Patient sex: F
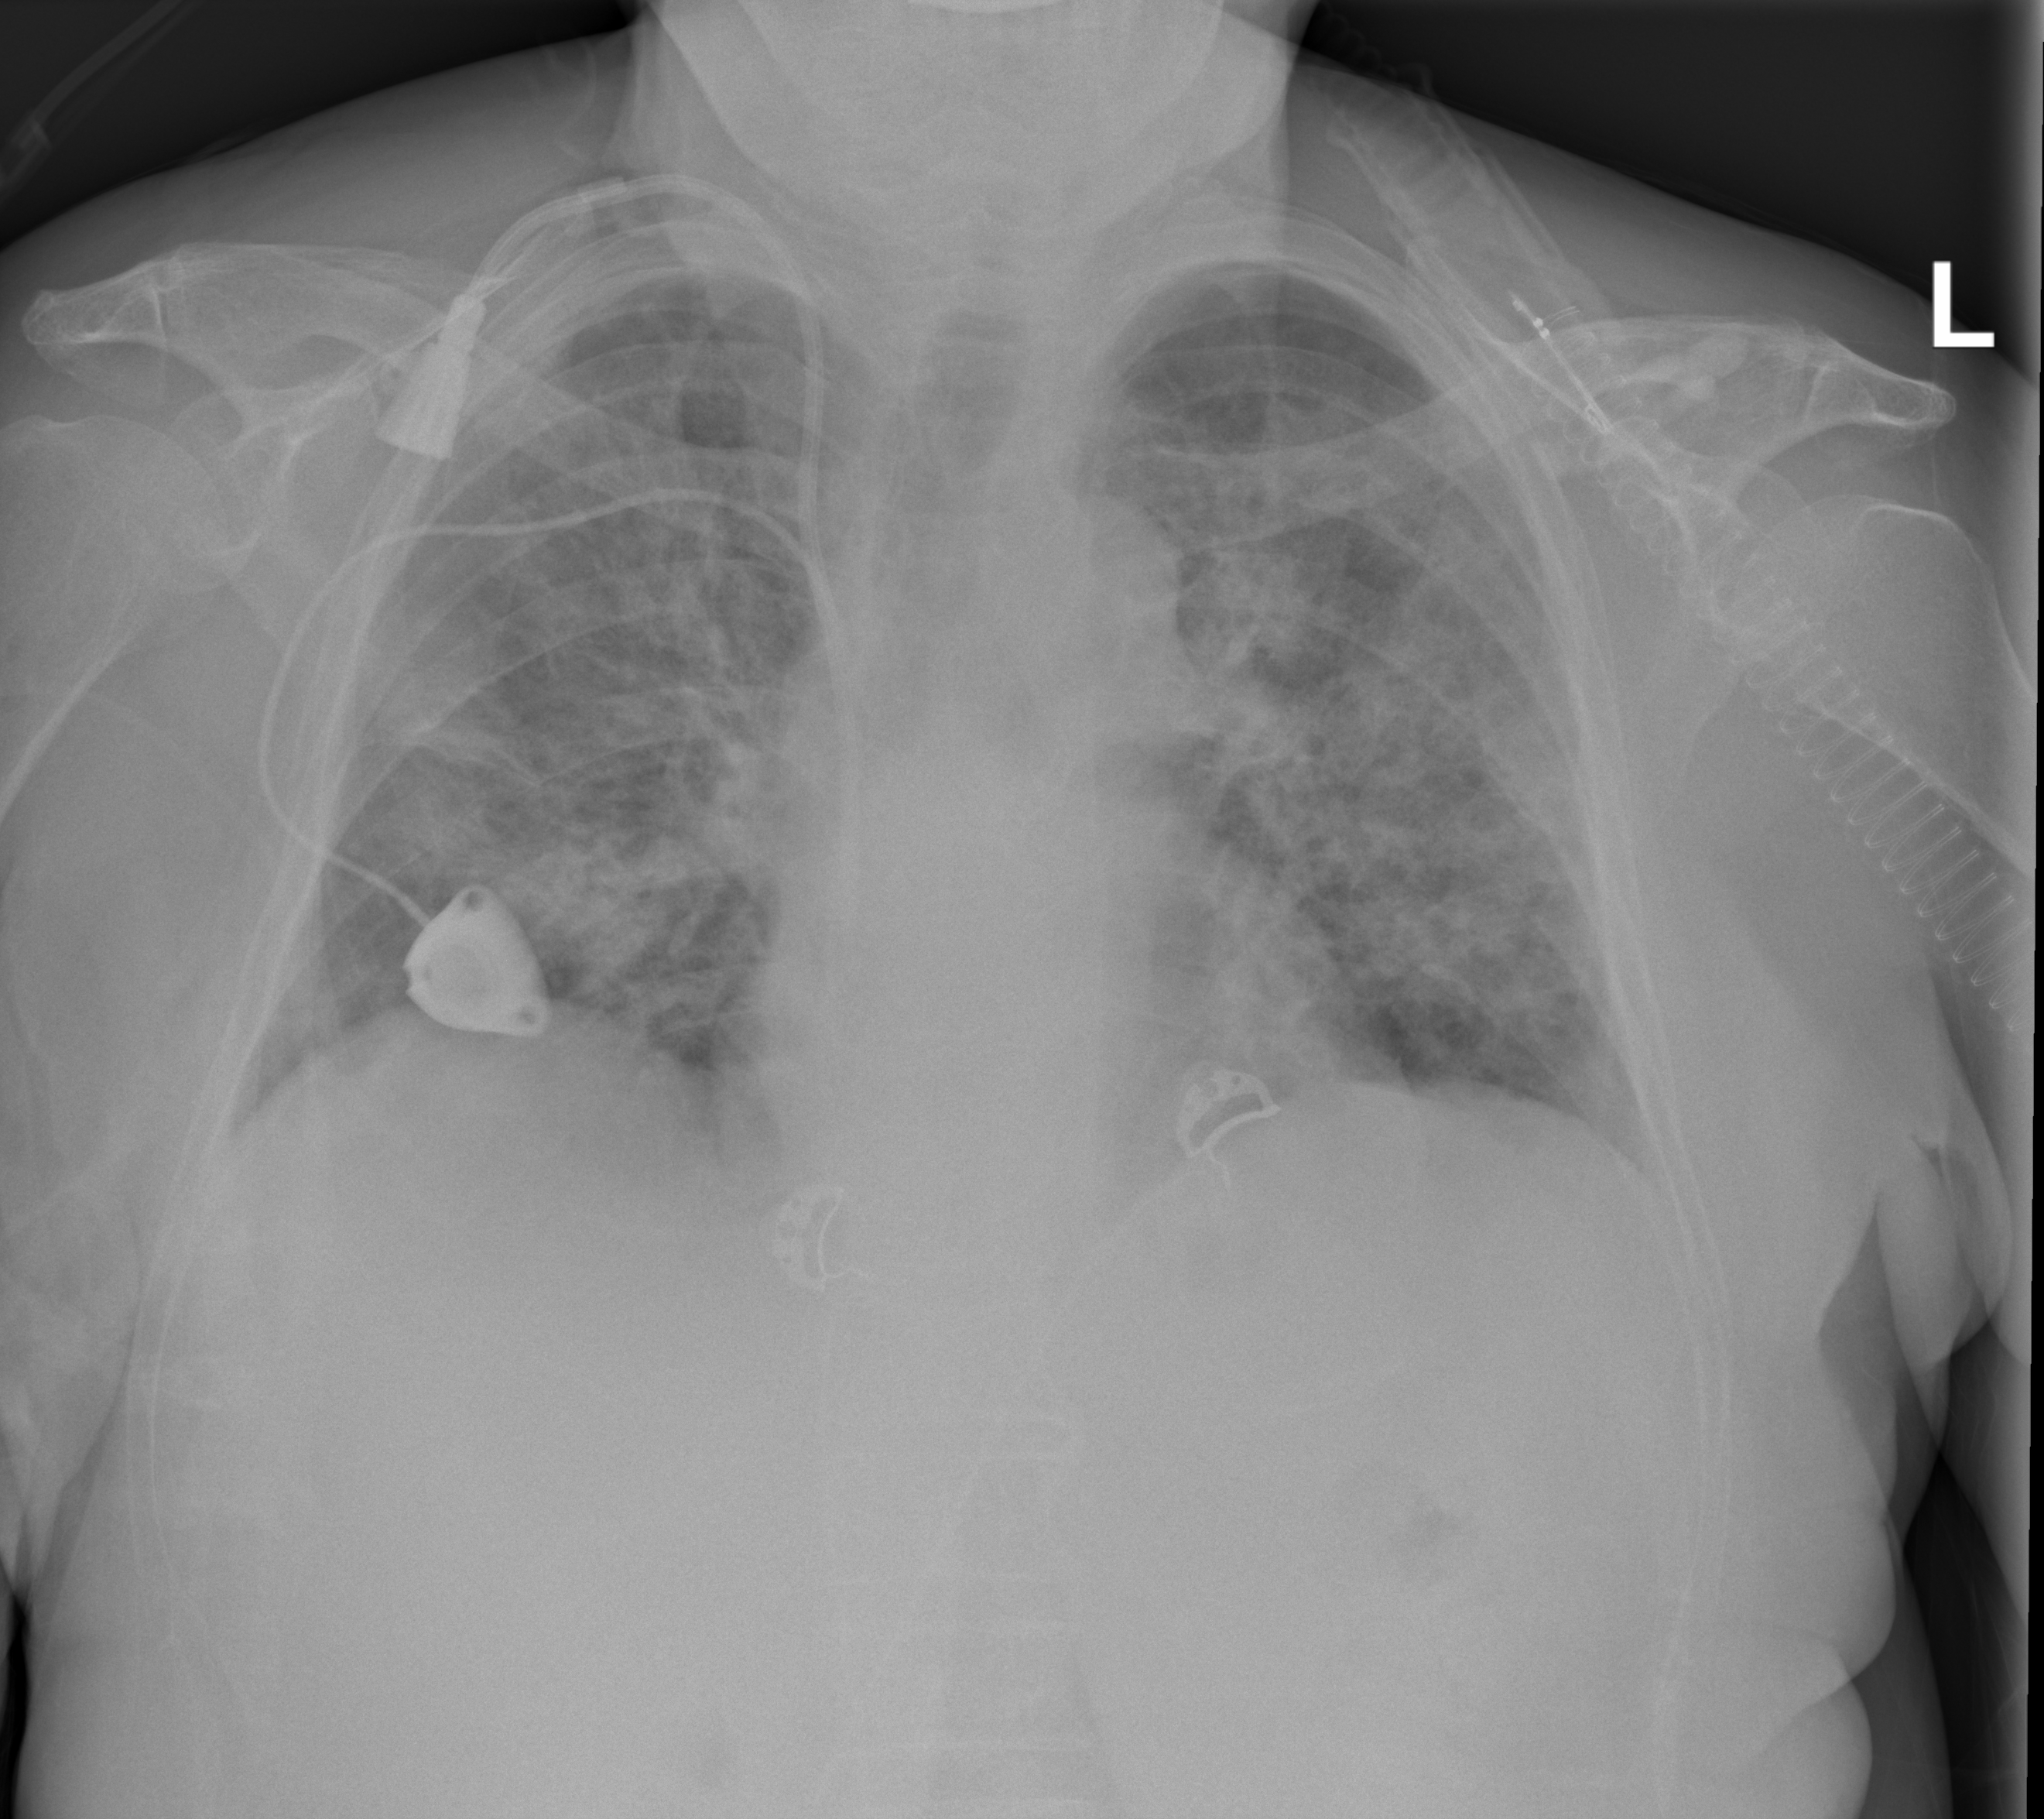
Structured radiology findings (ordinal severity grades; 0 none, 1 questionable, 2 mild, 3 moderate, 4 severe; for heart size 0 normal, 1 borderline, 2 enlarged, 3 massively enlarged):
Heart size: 0
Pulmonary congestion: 0
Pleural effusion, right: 0
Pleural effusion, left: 0
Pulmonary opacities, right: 3
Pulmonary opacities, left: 3
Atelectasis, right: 1
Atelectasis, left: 1